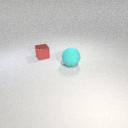
large cyan rubber sphere in front of small red metal cube